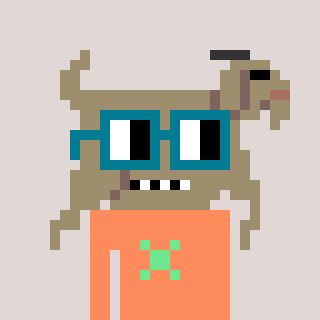
a pixel art character with square dark green glasses, a goat-shaped head and a peachy-colored body on a warm background